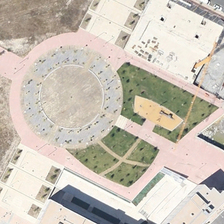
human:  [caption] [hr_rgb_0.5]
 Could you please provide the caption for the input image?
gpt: trees are scattered sparsely on the meadow in this square .

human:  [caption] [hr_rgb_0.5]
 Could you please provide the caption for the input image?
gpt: a round square which is near two lawns is next to a bare land .

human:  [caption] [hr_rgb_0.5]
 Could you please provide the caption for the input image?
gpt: here is a red path reach into a bare ground from a square with lawns and ring shaped zone  beside which is a building and a construction site .

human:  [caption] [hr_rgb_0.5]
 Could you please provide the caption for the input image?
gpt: there is a circular square next to two pieces of grassland .

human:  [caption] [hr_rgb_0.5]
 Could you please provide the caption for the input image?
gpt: several buildings are near a circle square .